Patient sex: M
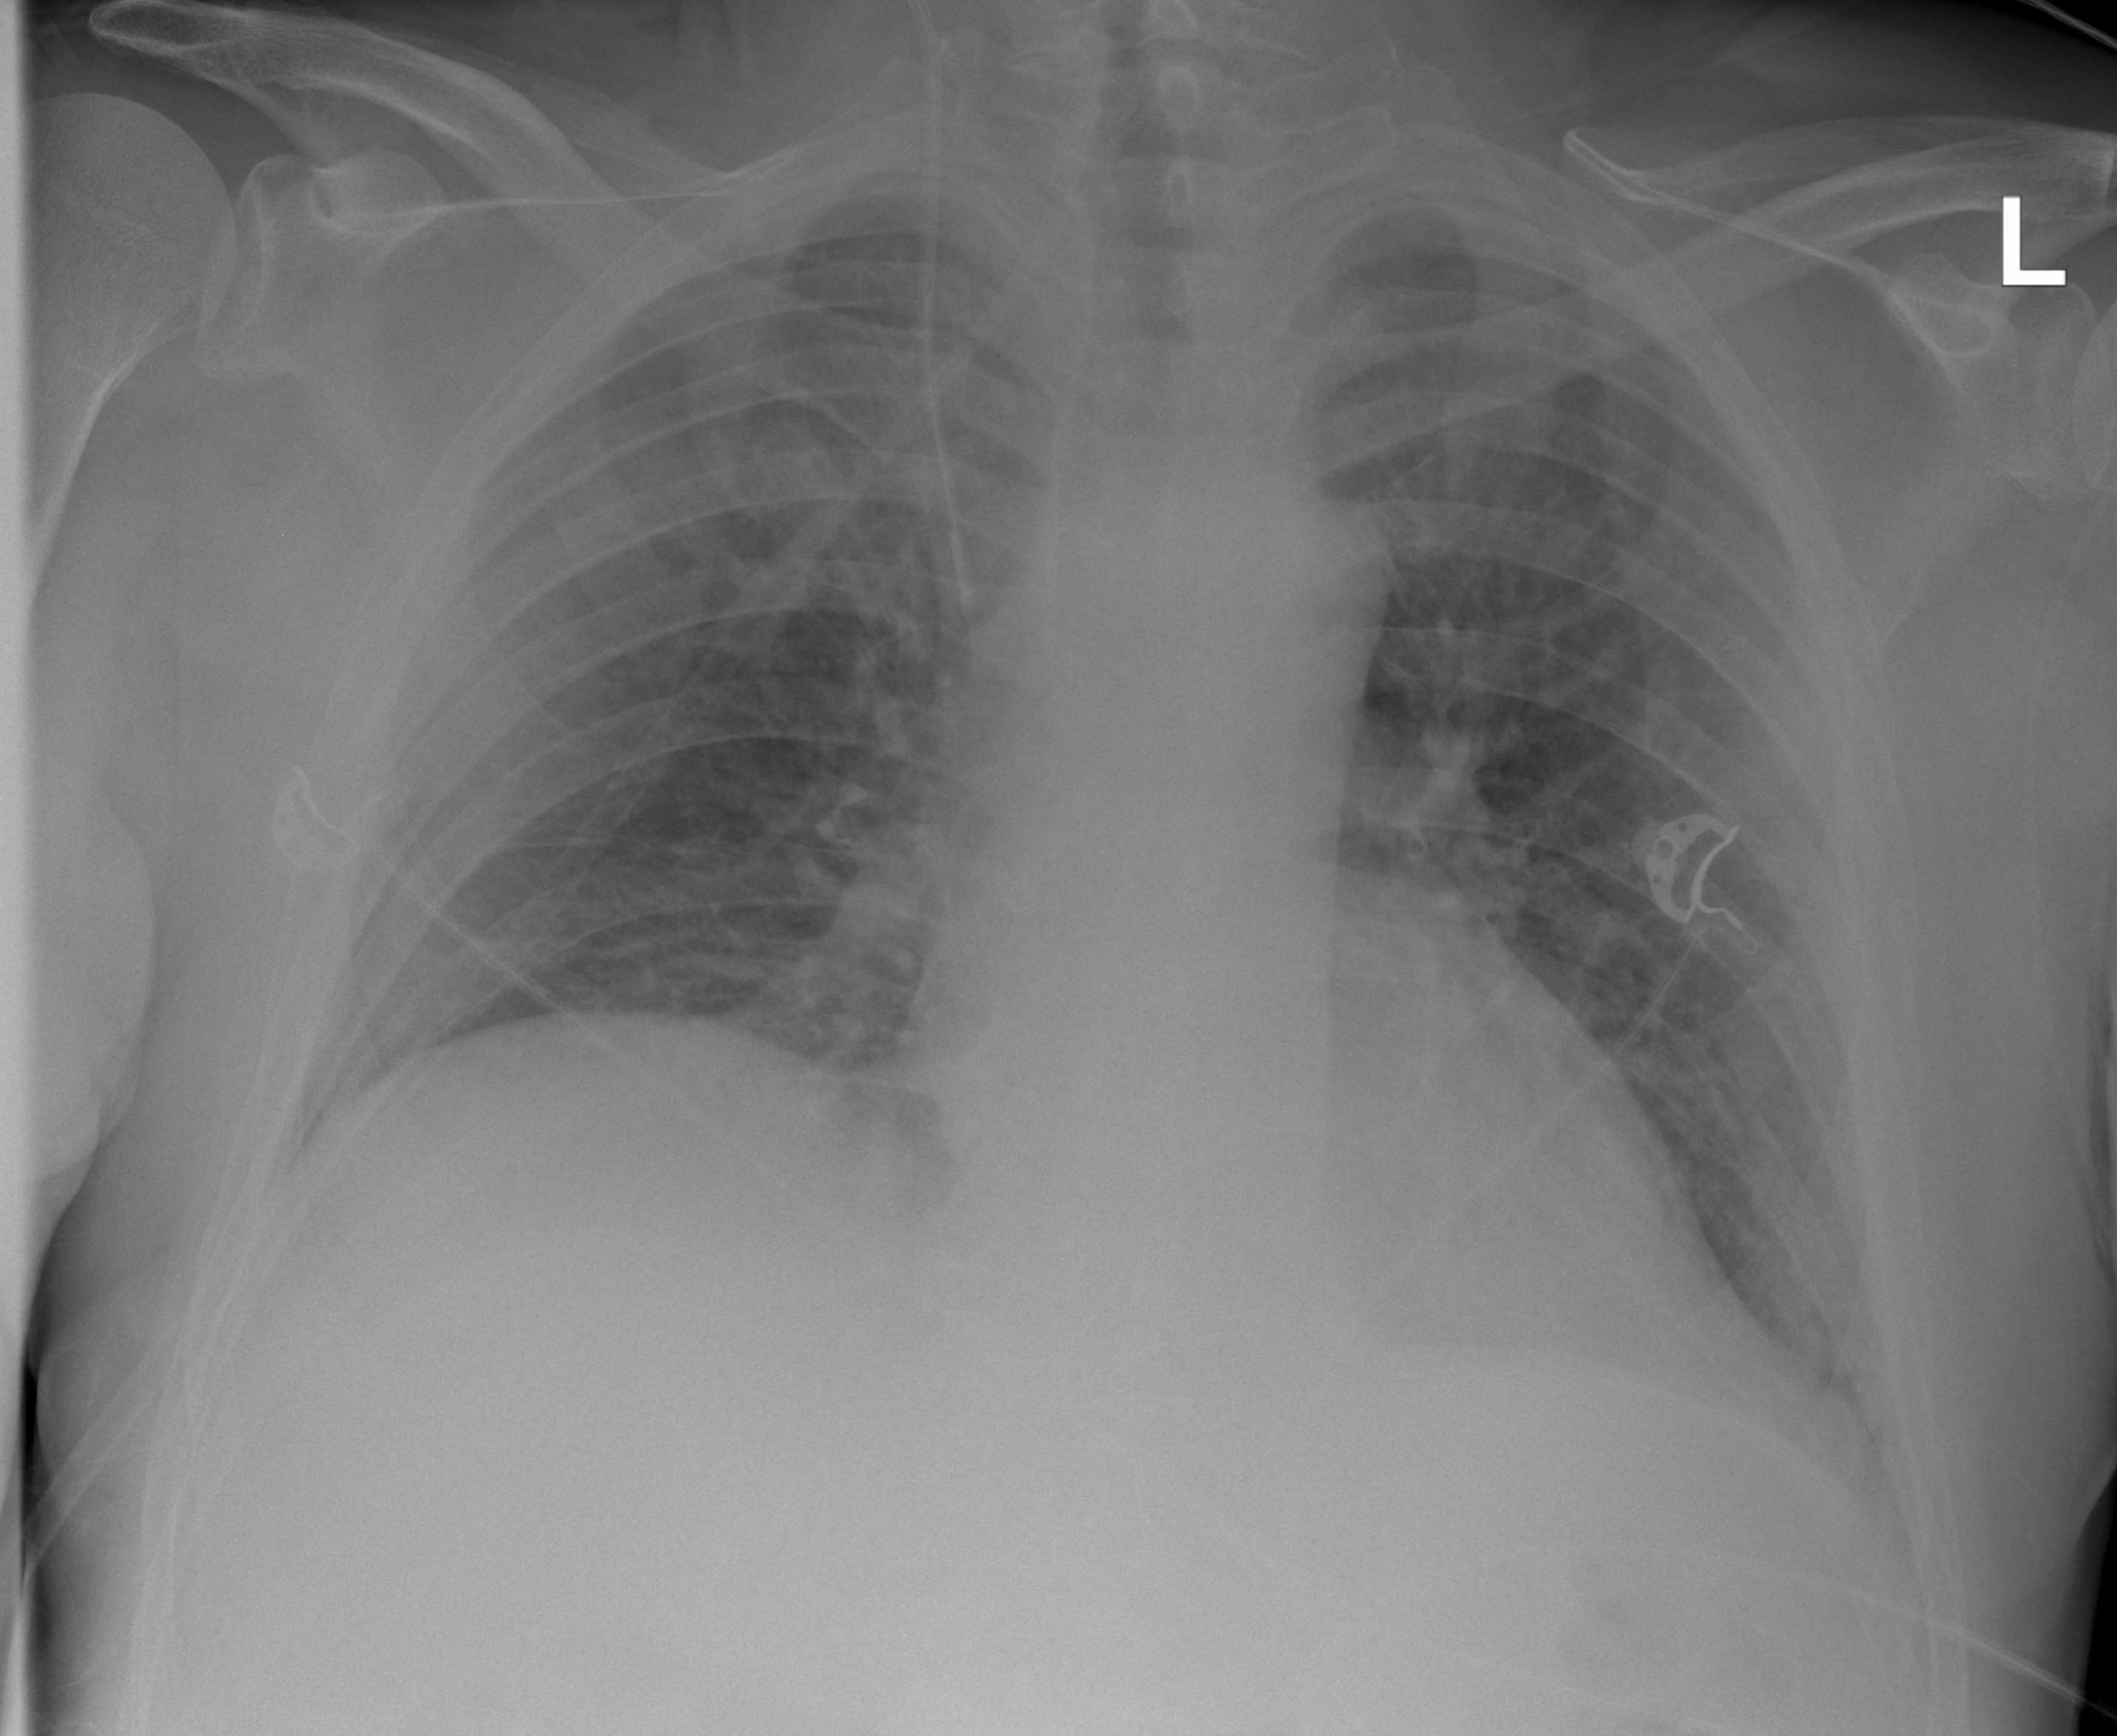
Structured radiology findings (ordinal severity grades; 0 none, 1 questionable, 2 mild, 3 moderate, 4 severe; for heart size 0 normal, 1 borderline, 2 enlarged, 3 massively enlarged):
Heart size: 0
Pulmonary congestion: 1
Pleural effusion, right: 0
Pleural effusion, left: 0
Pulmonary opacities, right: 0
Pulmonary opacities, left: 0
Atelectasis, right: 1
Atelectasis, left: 1